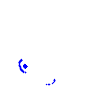
Particle: kaon